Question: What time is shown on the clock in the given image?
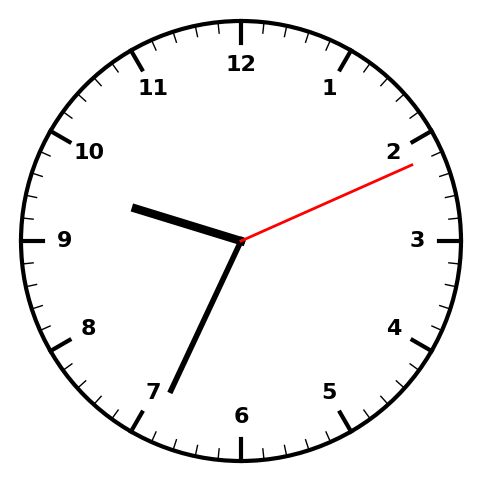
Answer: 09:34:11